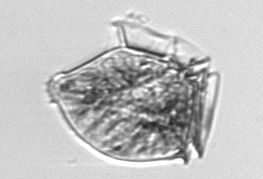
Label: Dinophysis_norvegica